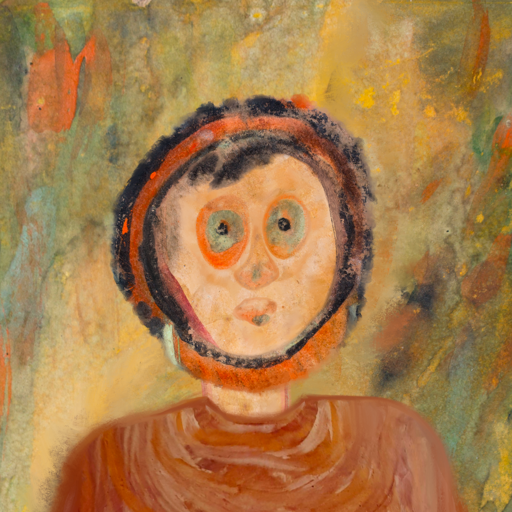
Background: Comrade, Head And Neck Front: Childish, Face Front: Childish, Bust: Pious_Lady, Hair Front: Childish, Head Accessory: Blank, Second Necklace: Blank, Necklace: Blank, Baby: Blank